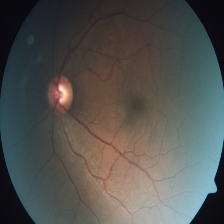
Diabetic retinopathy grade: Severe